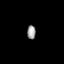
Tissue: lung
Cell type: Epithelial cells
Senescence score: 0.2433
Nuclear area (px): 116
Mean DAPI intensity: 156.621